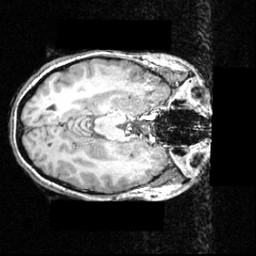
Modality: T1w
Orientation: axial
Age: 24
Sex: female
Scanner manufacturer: siemens
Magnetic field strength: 3.951 T
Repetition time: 2.5 s
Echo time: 0.00393 s